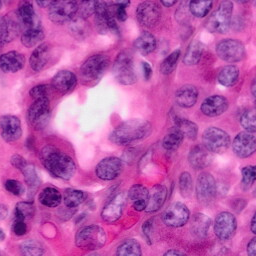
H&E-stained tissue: Pancreatic